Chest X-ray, AP view. Patient: 31 years old, sex M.
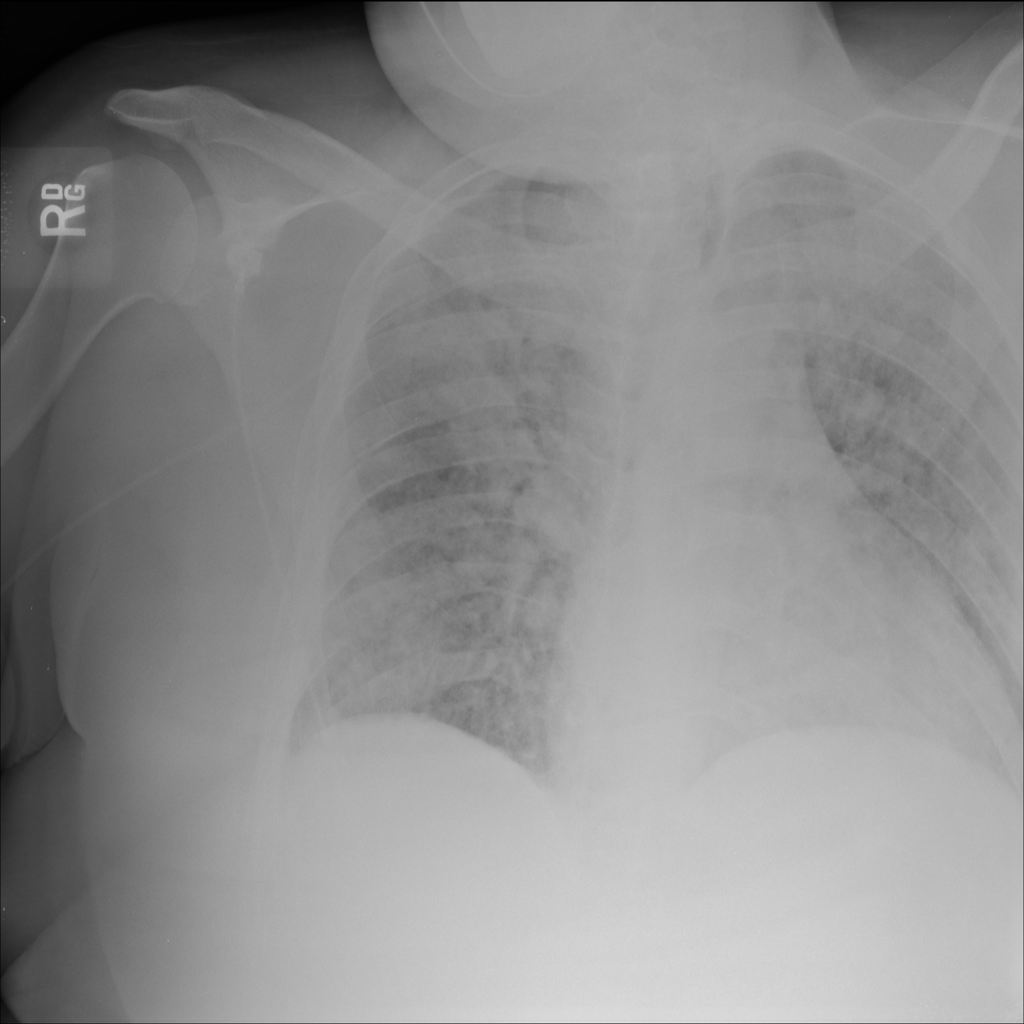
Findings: Infiltration, Nodule